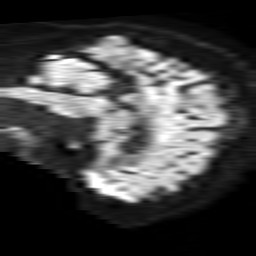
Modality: TRACE
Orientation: sagittal
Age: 22
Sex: male
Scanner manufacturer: philips
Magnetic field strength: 1.5 T
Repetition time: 4.6 s
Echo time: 0.08631 s